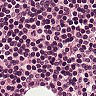
Metastatic tissue present: no